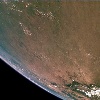
Label: land